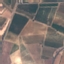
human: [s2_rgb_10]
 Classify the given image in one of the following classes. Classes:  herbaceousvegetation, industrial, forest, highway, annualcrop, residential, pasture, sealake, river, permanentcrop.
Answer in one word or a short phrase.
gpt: PermanentCrop